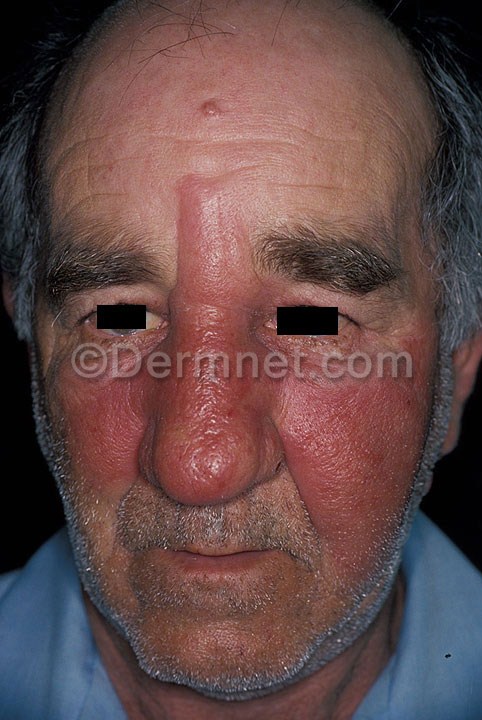
Disease: Cellulitis Impetigo and other Bacterial Infections